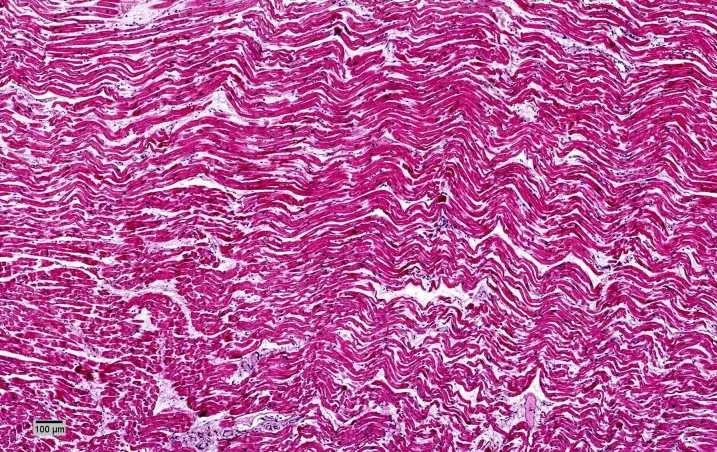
Early acute myocardial infarction at the anterior third of the septum and left ventricle anterior wall: wave fibers with elongation and narrowing as an early sign of acute ischemic damage and mild edema (HE, x10).
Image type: electrography (ekg)